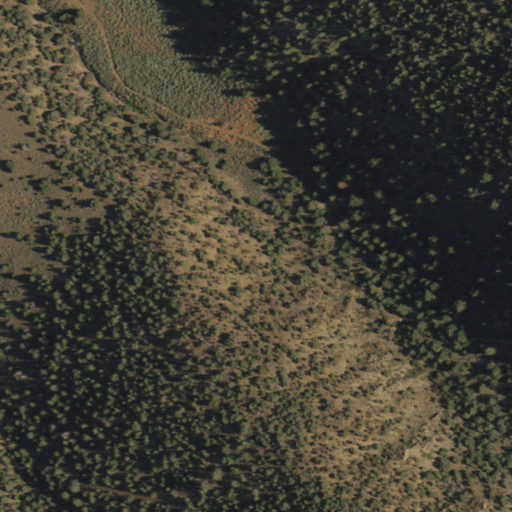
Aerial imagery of valley in Nevada named Porter Canyon containing evergreen forest and shrub